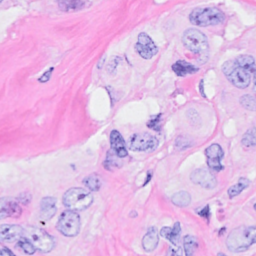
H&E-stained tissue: Breast